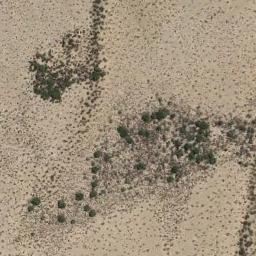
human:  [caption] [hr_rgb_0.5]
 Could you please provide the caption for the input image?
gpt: Some smaller chaparrals and larger chaparrals grow in the desert .

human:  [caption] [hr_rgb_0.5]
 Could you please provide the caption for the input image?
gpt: There are several winding paths in the jungle .

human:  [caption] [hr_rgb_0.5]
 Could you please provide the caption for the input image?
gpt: Chaparral is densely distributed in the sand from the middle to sparsely around .

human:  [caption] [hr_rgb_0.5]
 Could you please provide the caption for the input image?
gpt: There are many bushes make up the chaparral on the desert .

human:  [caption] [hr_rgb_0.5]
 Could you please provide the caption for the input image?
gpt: The chaparral is scattered and sparse .